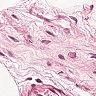
Metastatic tissue present: no